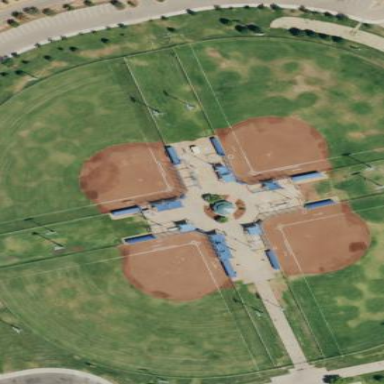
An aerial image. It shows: Baseball pitch for leisure land activities.